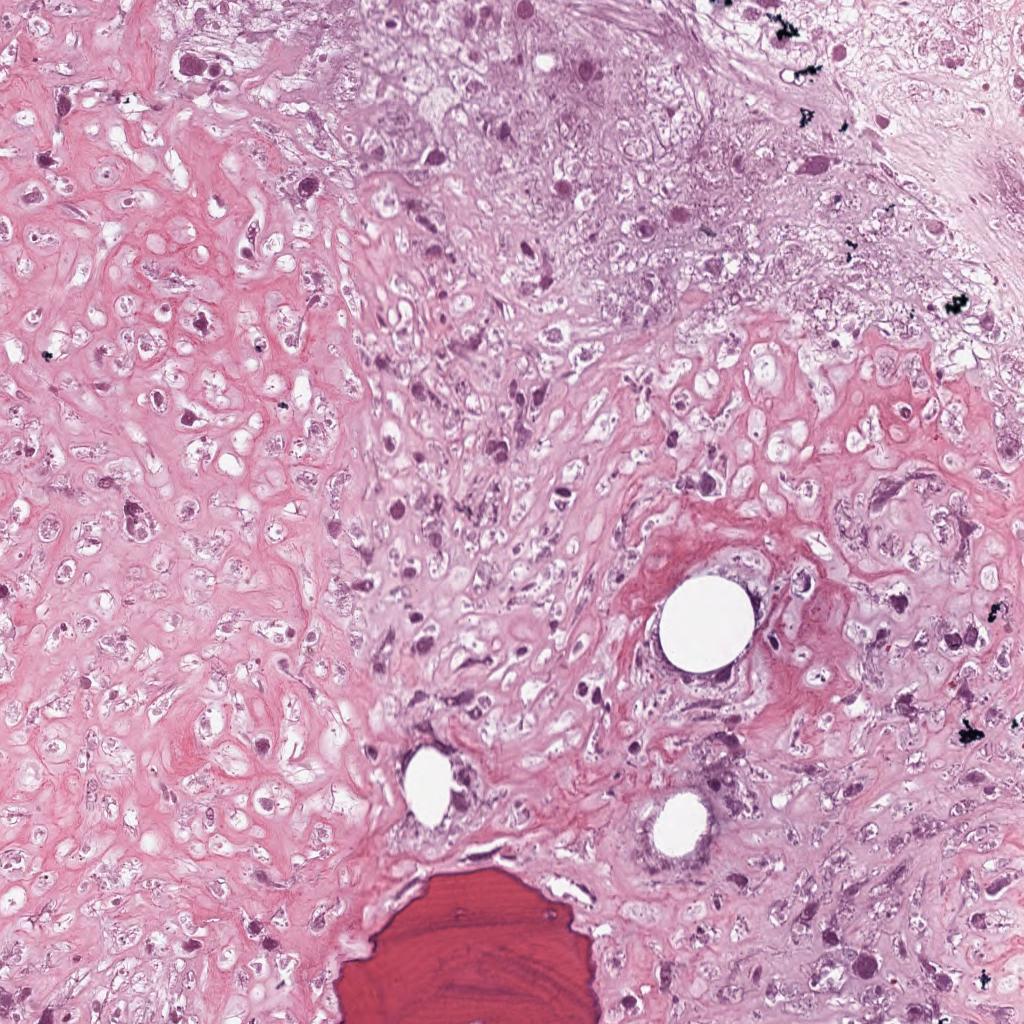
Label: Non-Viable-Tumor